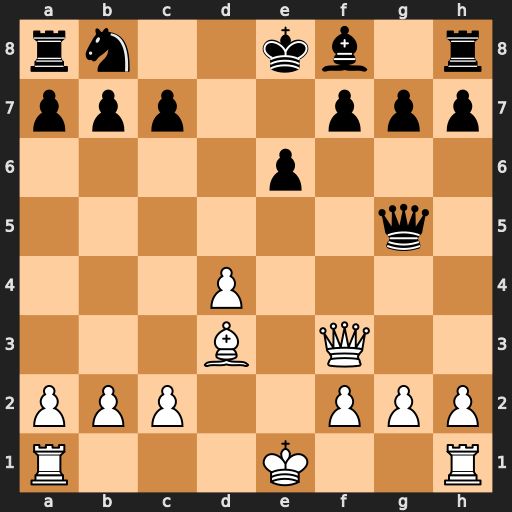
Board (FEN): rn2kb1r/ppp2ppp/4p3/6q1/3P4/3B1Q2/PPP2PPP/R3K2R
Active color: w
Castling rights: KQkq
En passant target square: -
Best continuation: Qxb7 Qd5 Be4